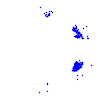
Particle: electron